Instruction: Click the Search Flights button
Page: home
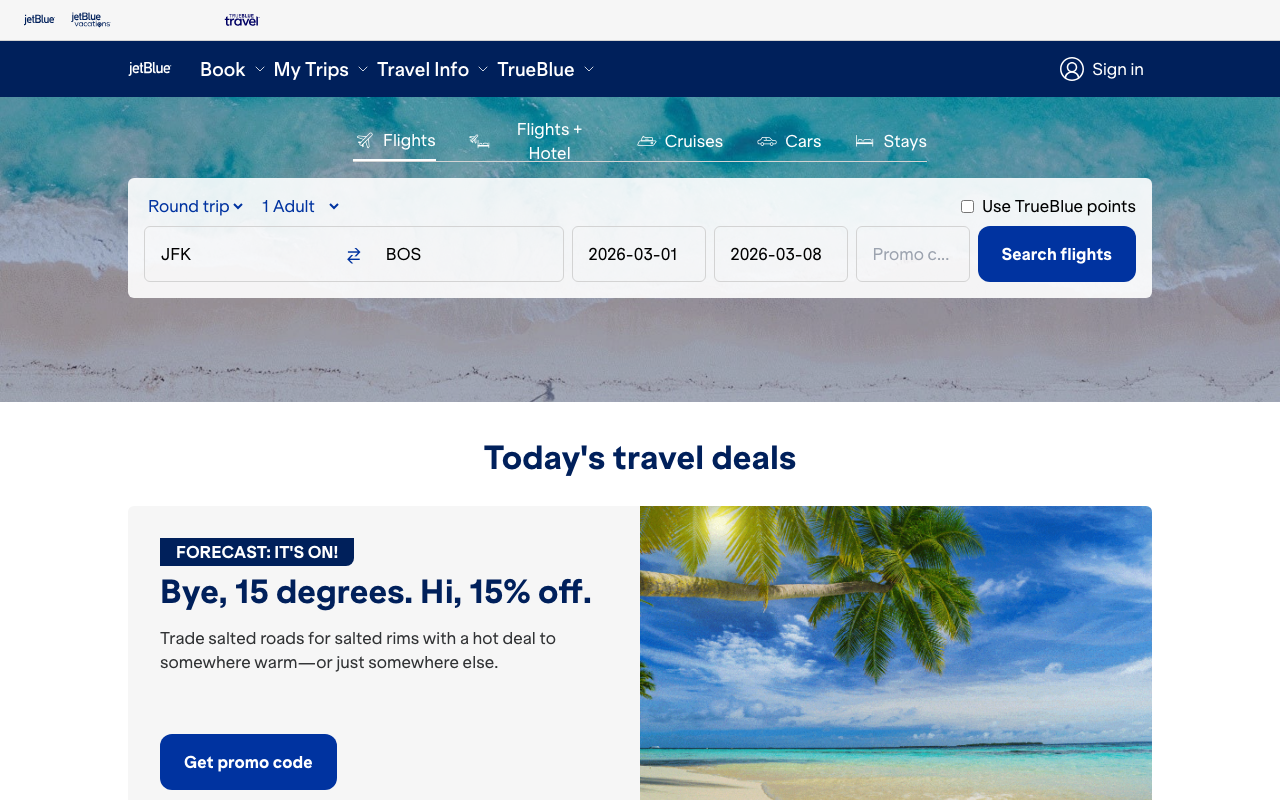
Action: click